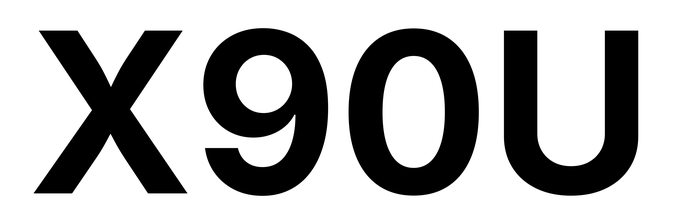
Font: Inter_Bold